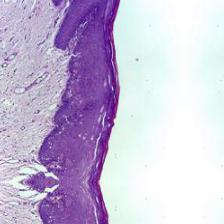
Diagnosis: Normal